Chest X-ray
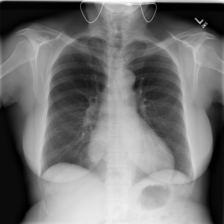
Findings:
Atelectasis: negative
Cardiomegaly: negative
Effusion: negative
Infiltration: negative
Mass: negative
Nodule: negative
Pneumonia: negative
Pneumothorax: negative
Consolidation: negative
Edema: negative
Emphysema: negative
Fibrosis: negative
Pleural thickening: negative
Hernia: negative